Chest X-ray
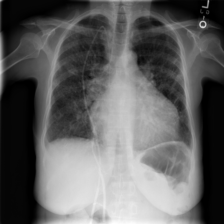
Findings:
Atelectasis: negative
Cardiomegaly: positive
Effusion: negative
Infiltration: negative
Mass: negative
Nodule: negative
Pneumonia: negative
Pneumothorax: negative
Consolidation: negative
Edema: negative
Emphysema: negative
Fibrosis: negative
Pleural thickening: negative
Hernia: negative